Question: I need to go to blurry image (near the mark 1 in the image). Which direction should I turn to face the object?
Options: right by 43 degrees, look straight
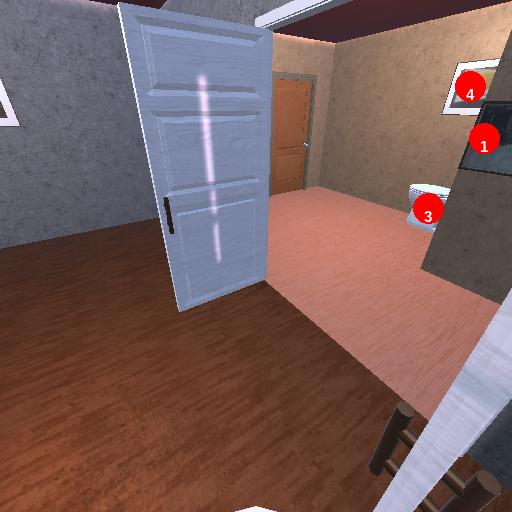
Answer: right by 43 degrees